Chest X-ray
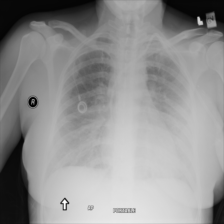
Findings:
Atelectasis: negative
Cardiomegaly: negative
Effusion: negative
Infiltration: negative
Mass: negative
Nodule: negative
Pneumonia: negative
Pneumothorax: negative
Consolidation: negative
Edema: negative
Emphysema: negative
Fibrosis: negative
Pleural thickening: negative
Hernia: negative